Question: I am trying to make Progress bar in Dialogue in my android app so that when a user presses a button dialogue box appears with text like "Please wait" and a moving progress bar. I don't know how to do this.
Here is the code:
'''
package com.example.progressdialog;
import android.os.Bundle;
import android.view.View;
import android.app.Activity;
import android.view.Menu;
public class MainActivity extends Activity {
ProgressDialog pd = new ProgressDialog(this);
/** Called when the activity is first created. */
@Override
protected void onCreate(Bundle savedInstanceState) {
super.onCreate(savedInstanceState);
setContentView(R.layout.activity_main);
pleasewait();
}
public void pleasewait(View v){
pd.setTitle("Hello");
pd.show();
}
}
'''
Xml:
'''
<?xml version="1.0" encoding="utf-8"?>
<LinearLayout xmlns:android="http://schemas.android.com/apk/res/android"
android:layout_width="match_parent"
android:layout_height="match_parent"
android:gravity="center"
android:orientation="vertical" >
<Button
android:id="@+id/button1"
android:layout_width="wrap_content"
android:layout_height="wrap_content"
android:text="Please wait..."
android:onClick="pleasewait" />
</LinearLayout>
'''
Please make corrections in my code or, if you can, suggest some better way.

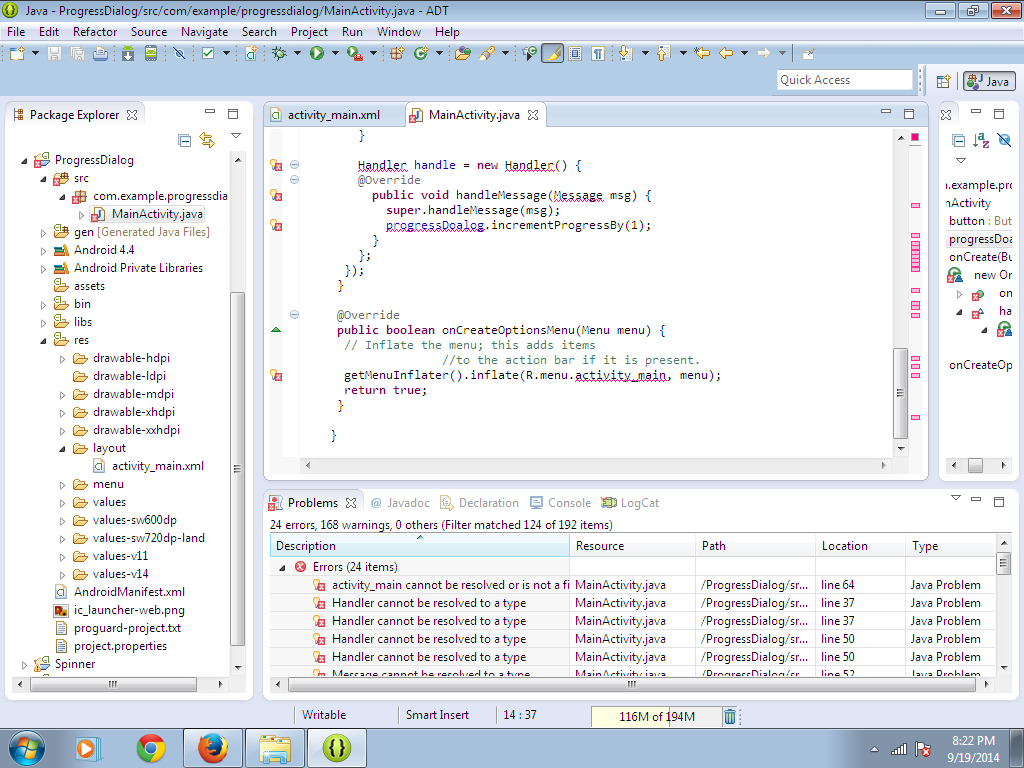
Answer: You can try something this :
'''
public class MainActivity extends Activity {
Button button;
ProgressDialog progressDoalog;
@Override
protected void onCreate(Bundle savedInstanceState) {
super.onCreate(savedInstanceState);
setContentView(R.layout.activity_main);
button = (Button) findViewById(R.id.button1);
button.setOnClickListener(new OnClickListener() {
@Override
public void onClick(View v) {
progressDoalog = new ProgressDialog(MainActivity.this);
progressDoalog.setMax(100);
progressDoalog.setMessage("Its loading....");
progressDoalog.setTitle("ProgressDialog bar example");
progressDoalog.setProgressStyle(ProgressDialog.STYLE_HORIZONTAL);
progressDoalog.show();
new Thread(new Runnable() {
@Override
public void run() {
try {
while (progressDoalog.getProgress() <= progressDoalog
.getMax()) {
Thread.sleep(200);
handle.sendMessage(handle.obtainMessage());
if (progressDoalog.getProgress() == progressDoalog
.getMax()) {
progressDoalog.dismiss();
}
}
} catch (Exception e) {
e.printStackTrace();
}
}
}).start();
}
Handler handle = new Handler() {
@Override
public void handleMessage(Message msg) {
super.handleMessage(msg);
progressDoalog.incrementProgressBy(1);
}
};
});
}
@Override
public boolean onCreateOptionsMenu(Menu menu) {
// Inflate the menu; this adds items
//to the action bar if it is present.
getMenuInflater().inflate(R.menu.activity_main, menu);
return true;
}
}
'''
<URL>
In Short :
'''
Example:
import android.app.ProgressDialog;
//in the class...
private ProgressDialog progressBar;
//when you want the dialog to show the first time.
progressBar = ProgressDialog.show(Main.this, "Disconnecting", "Please wait for few secs...");
//when you want the progressbar to disappear
if (progressBar.isShowing()) {
progressBar.dismiss();
}
'''